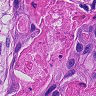
Metastatic tissue present: yes